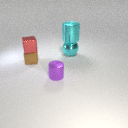
large cyan metal sphere below large cyan metal cylinder